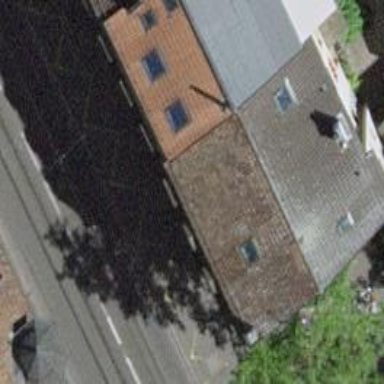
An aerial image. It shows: Restaurant.